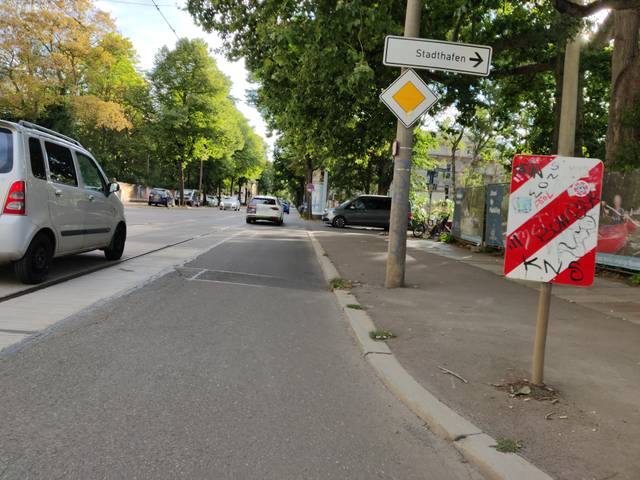
Region: Germany
Coordinates: 51.338, 12.361